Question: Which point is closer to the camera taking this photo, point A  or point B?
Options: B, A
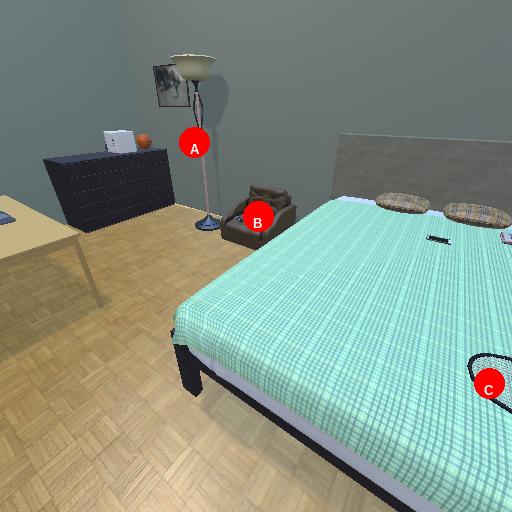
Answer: B